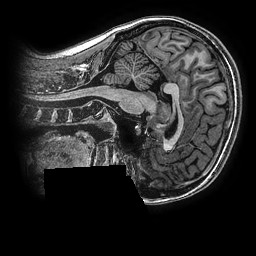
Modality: T1w
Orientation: sagittal
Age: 24
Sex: female
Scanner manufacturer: ge
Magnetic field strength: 3 T
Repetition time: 0.00766 s
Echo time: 0.003476 s